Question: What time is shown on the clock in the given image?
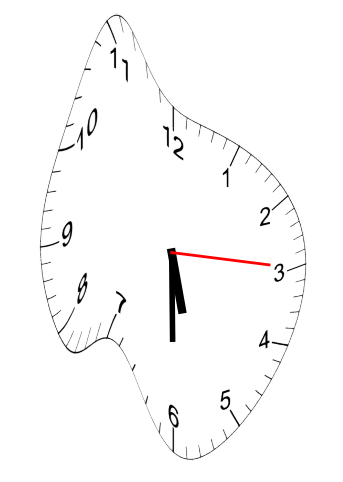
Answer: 05:30:15